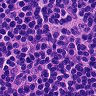
Metastatic tissue present: no